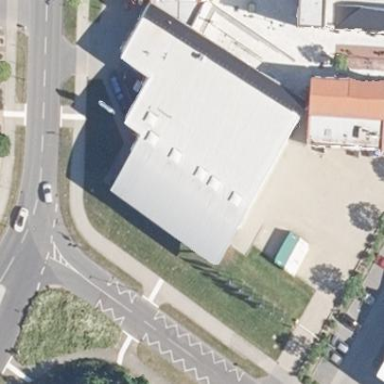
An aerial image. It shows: Retail building.